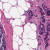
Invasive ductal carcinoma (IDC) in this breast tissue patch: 0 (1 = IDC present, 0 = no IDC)